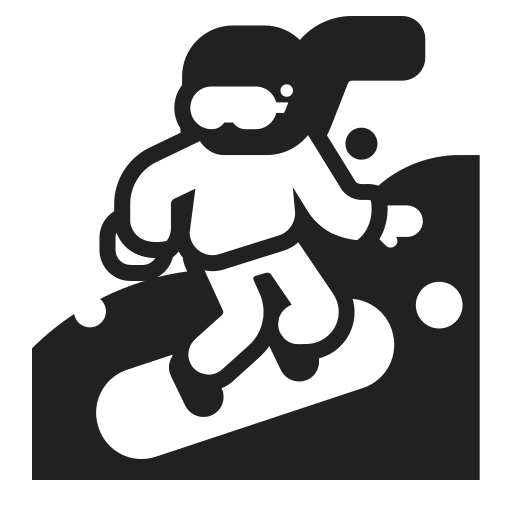
snowboarder high contrast default